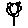
Label: flower